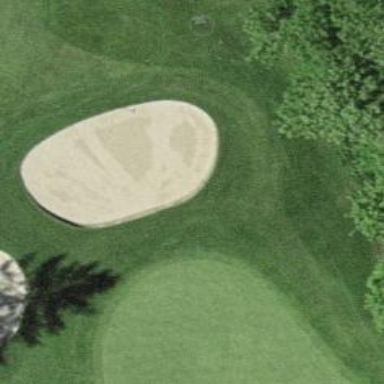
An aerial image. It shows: Golf bunker filled with natural sand.